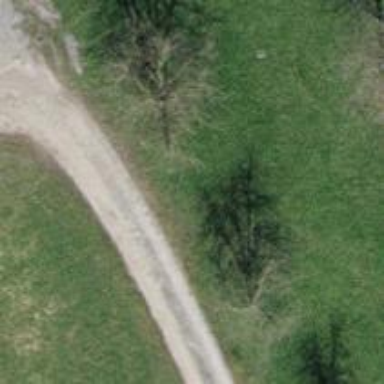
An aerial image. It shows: Compacted track road.